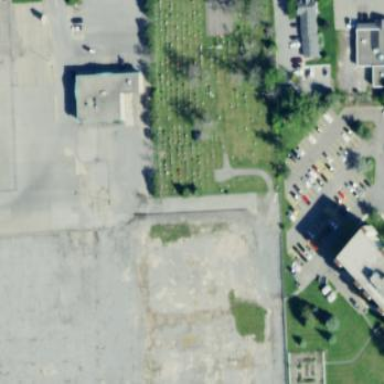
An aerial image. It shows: Cemetery.